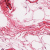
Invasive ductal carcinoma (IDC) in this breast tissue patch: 0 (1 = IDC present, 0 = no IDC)